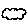
Label: cloud